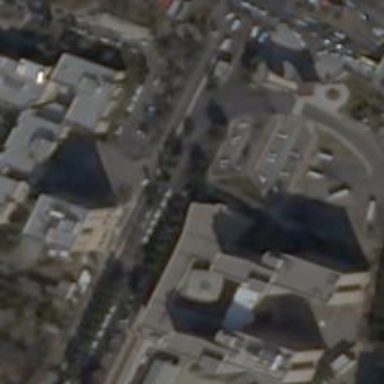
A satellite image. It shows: View of university building.